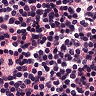
Metastatic tissue present: no